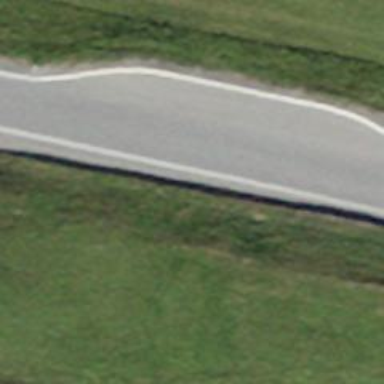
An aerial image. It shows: Passing place on the road.